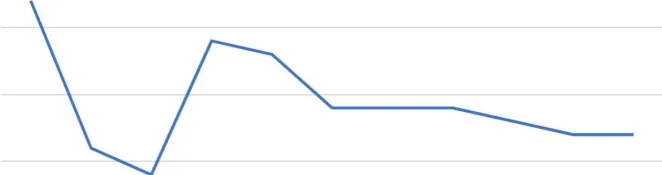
Graphical depiction of Bush Francis catatonia rating scale score.
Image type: chart (chart)